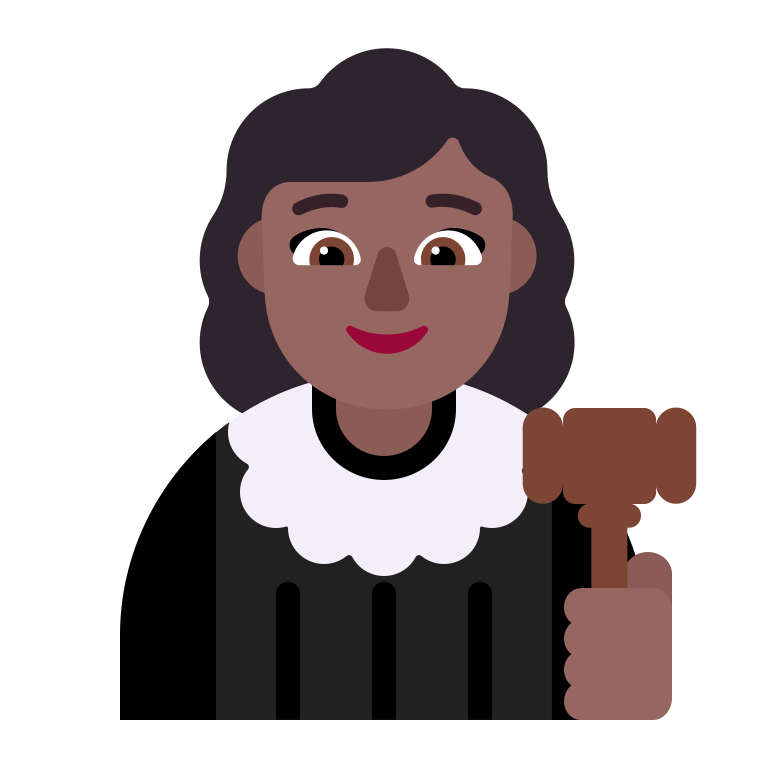
woman judge flat  dark